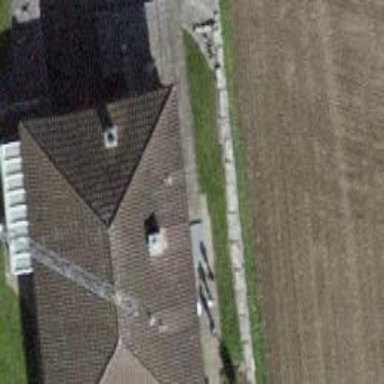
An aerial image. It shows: Building with tiled roof.